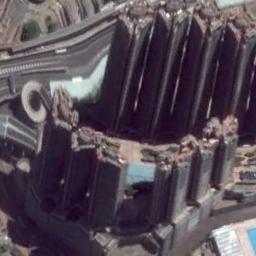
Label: commercial_area